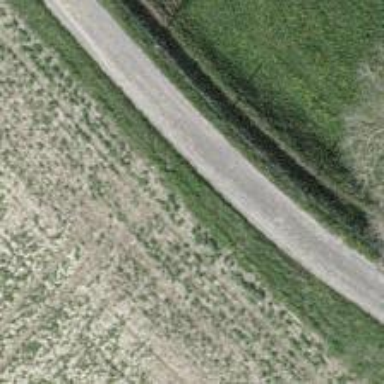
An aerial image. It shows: Concrete service road.